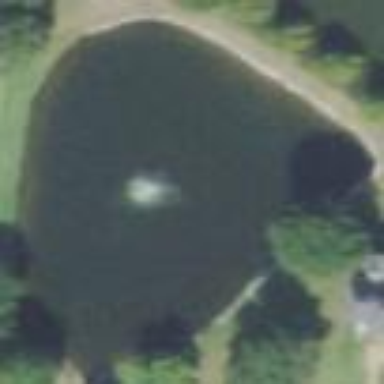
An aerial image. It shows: Peaceful pond surrounded by nature.